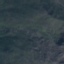
Land use / land cover: HerbaceousVegetation